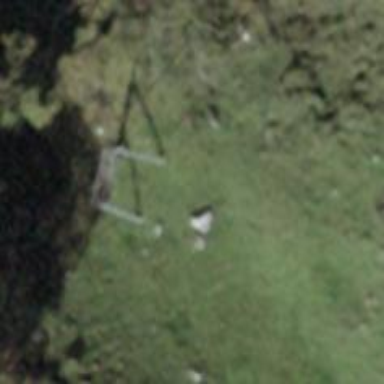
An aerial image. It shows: Pylon for aerialway.